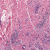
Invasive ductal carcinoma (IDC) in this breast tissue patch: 1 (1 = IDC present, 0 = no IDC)